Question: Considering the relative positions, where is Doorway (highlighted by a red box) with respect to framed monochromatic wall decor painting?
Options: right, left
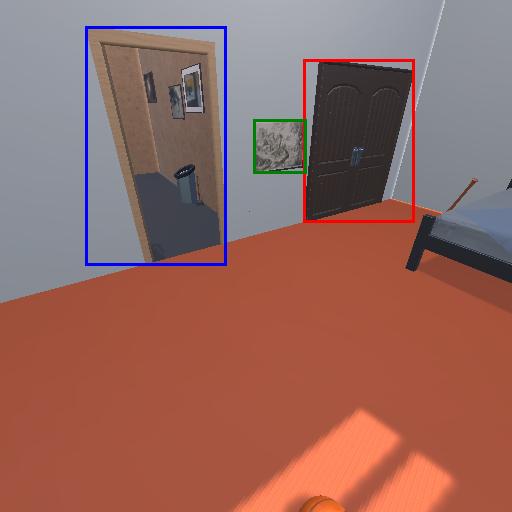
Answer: right